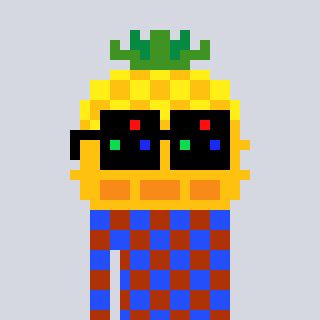
a pixel art character with square black sunglasses, a pineapple-shaped head and a hotbrown-colored body on a cool background